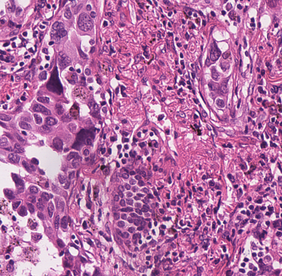
Tumor epithelial tissue: yes
Tumor-associated stroma tissue: yes
Normal tissue: no